Question: I am trying to write data from Salesforce to a CSV file.
I am using Data Weave transformer to transform data, but by default it takes "" as a separator and is causing all problems in my CSV.

My transformer code is simple one
'''
%dw 1.0
%output application/csv
---
payload
'''
Is there any option by which we can disable '' as a separator?
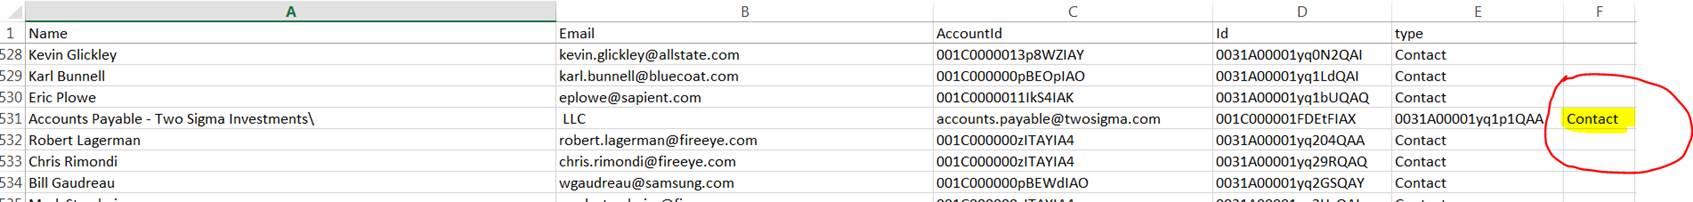
Answer: In Dataweave, for a transformation, you can configure some options:
> : separator character for parsing the values. 'default=','': quote character. 'default=" "': escape char for quotes. 'default=/': When true, the header will be parsed and used as field names. 'default=true'
### How to configure?
'''
%output application/csv header=true, separator=",", escape="/"
'''
I think you are having a problem with the 'escape' default value. You should change it.
> Take a look to the documentation: <URL>